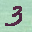
Label: 3